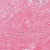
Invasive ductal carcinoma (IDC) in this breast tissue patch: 0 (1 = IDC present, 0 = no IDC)